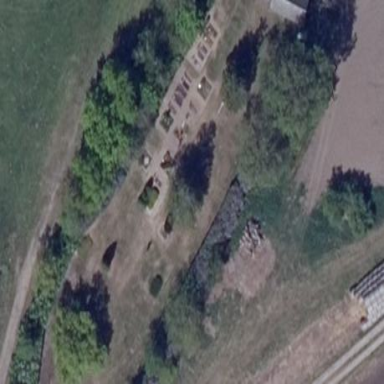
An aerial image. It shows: Cemetery.